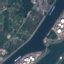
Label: River